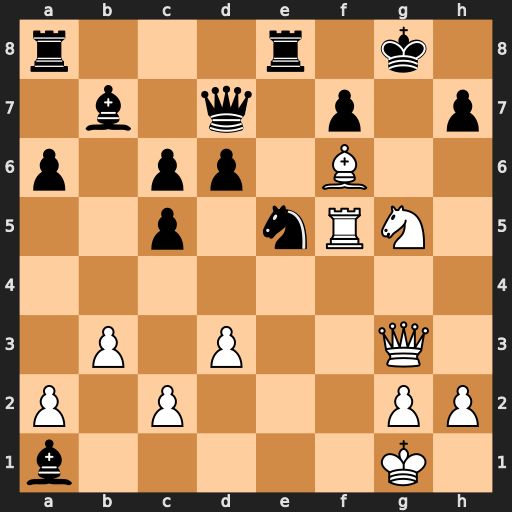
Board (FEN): r3r1k1/1b1q1p1p/p1pp1B2/2p1nRN1/8/1P1P2Q1/P1P3PP/b5K1
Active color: w
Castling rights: -
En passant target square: -
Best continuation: Qh3 Bd4+ Kh1 Qxf5 Qxf5 Ng6 Bxd4 Re1+ Bg1